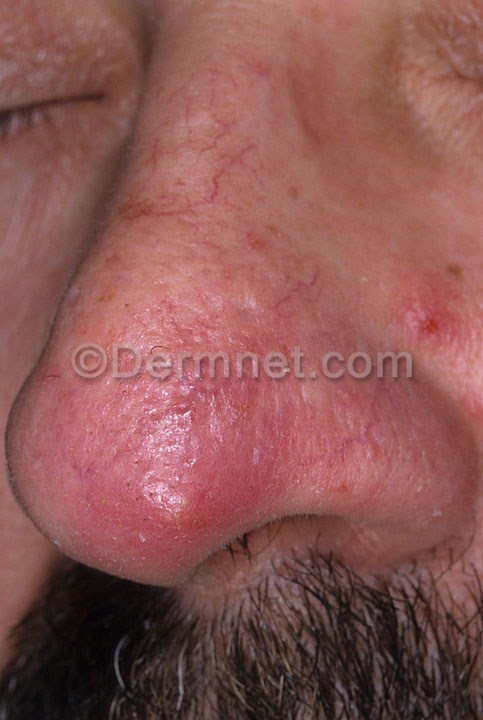
Disease: Acne and Rosacea Photos